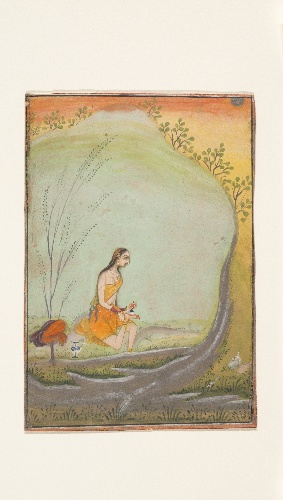
Artist: Ustad Mohamed, son of Murad
Date: ca. 1720–30
Object type: Painting
Classification: Paintings
Medium: Ink and opaque watercolor on paper
Culture: India (Rajasthan, Bikaner)
Dimensions: 5 7/16 x 3 3/4 in. (13.8 x 9.5 cm)
Department: Asian Art
Credit line: Gift of John and Evelyn Kossak, The Kronos Collections, 1978
Accession year: 1978
Repository: Metropolitan Museum of Art, New York, NY
Tags: Women